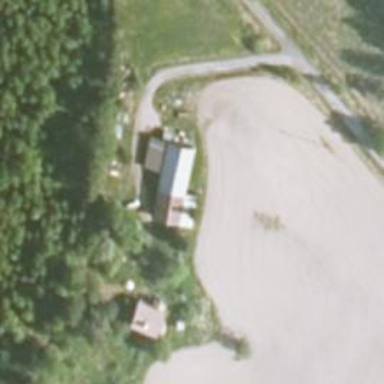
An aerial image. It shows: Farmyard area.